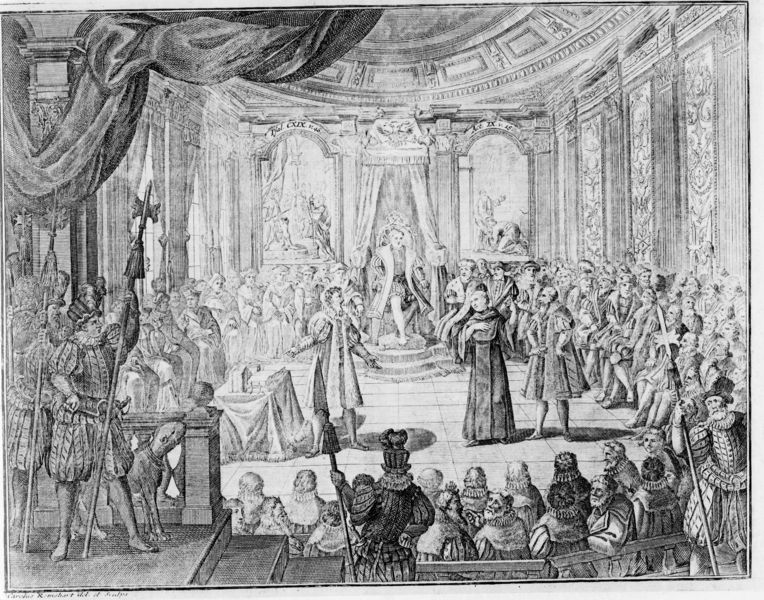
Titel: Friedens=Gemähld/Der Evangelischen Schul=Jugend
Künstler: Carl Remshart
Institution: (Seriendruck)
Schlagwörter: mann, weiß, menschen, fenster, frau, geste, grau, raum, schwarz, säule, dach, hund, versammlung, vorhang, wache, kirche, adel, bühne, bilder, rede, graphik, pilaster, saal, treppe, könig, lanze, papst, soldaten, thron, buch, palast, druck, stich, streit, herrscher, trohn, tron, ritter, krönung, priester, mönch, wächter, baldachin, königin, hellebarden, kupferstich, wachen, hofstaat, debatte, helebarde, edruck